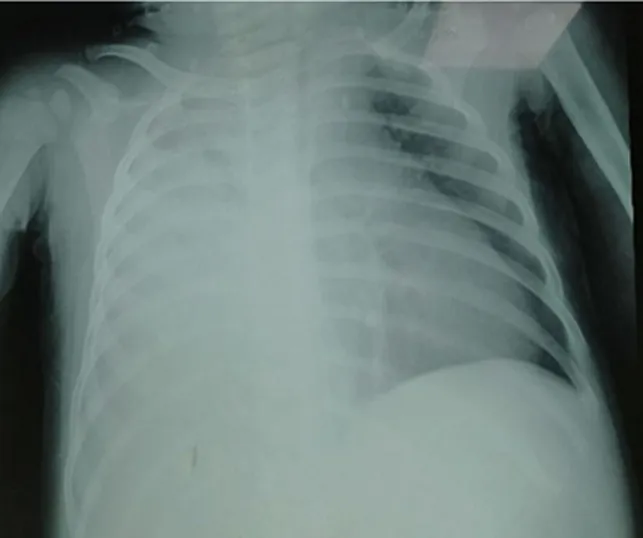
the initial chest X-ray showing an effusion and pneumonia on the right with a mediastinal widening and a displacement of the heart to the left.
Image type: radiology (x_ray)